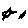
Label: star